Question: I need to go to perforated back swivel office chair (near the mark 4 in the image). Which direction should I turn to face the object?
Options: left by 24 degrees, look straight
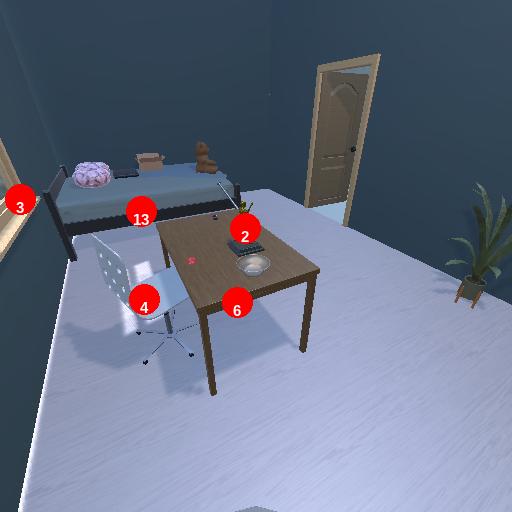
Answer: left by 24 degrees